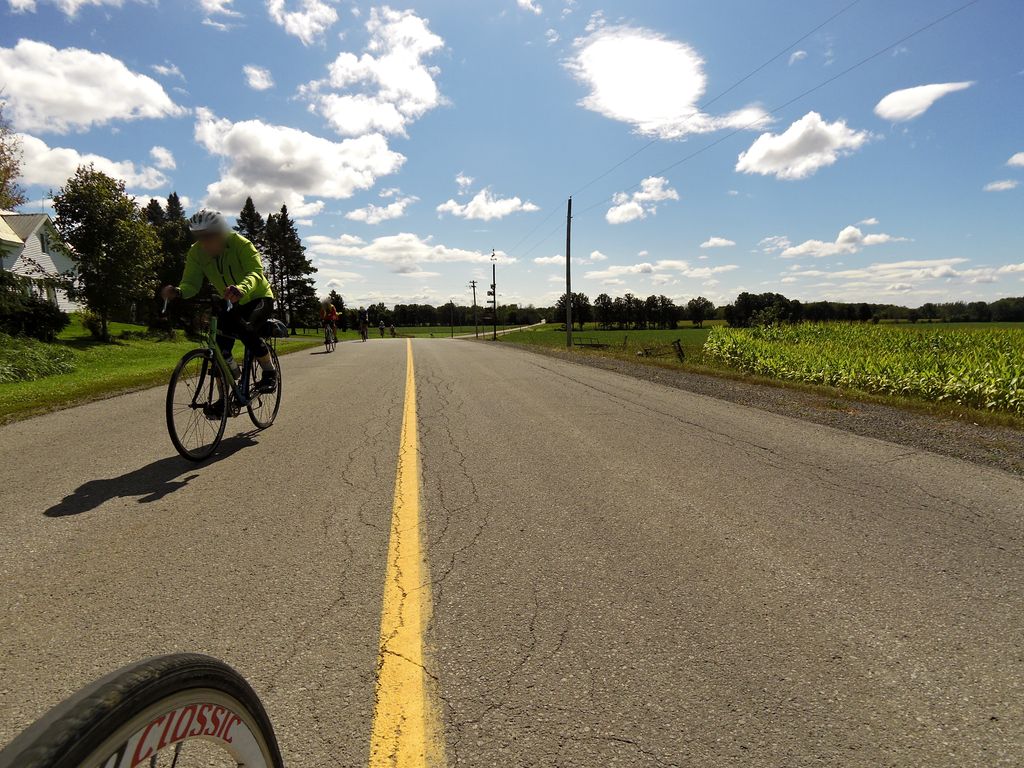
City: ottawa-gatineau